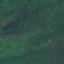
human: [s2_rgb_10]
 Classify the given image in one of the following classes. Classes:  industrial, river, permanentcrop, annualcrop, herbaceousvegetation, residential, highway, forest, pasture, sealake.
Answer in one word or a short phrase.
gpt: Forest